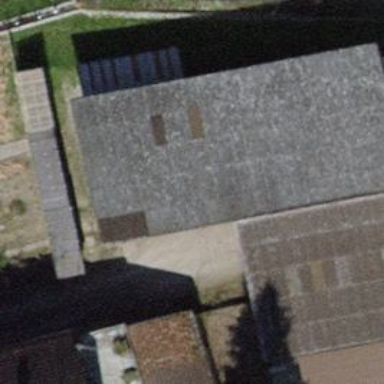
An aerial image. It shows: Shed building.